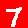
Digit: 7